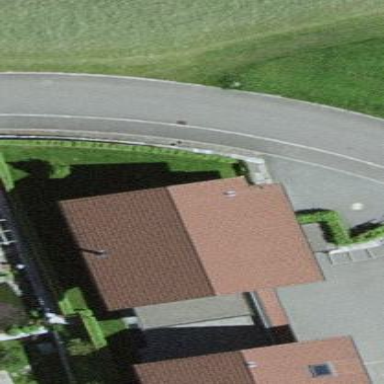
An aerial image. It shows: Simple house.